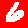
Digit: 6